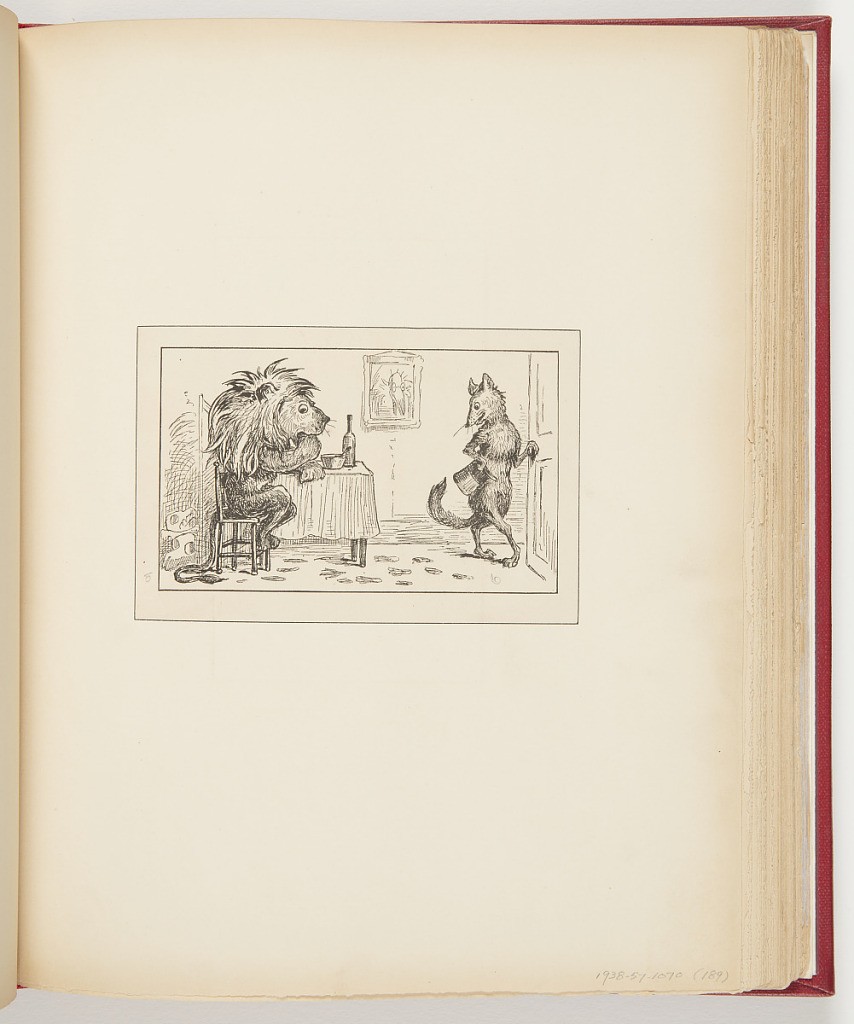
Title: The Lion and the Fox
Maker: Frederick Stuart Church, American, 1842–1924
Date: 1878
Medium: Printed in black ink on paper
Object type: Ephemera
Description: Left, profile of lion sitting at table with left paw by mouth. Bowl and wine bottle on table. Behind lion are skulls. Right, fox standing on hind legs, hands on door, with top hat in hand. Various footprints on the ground.